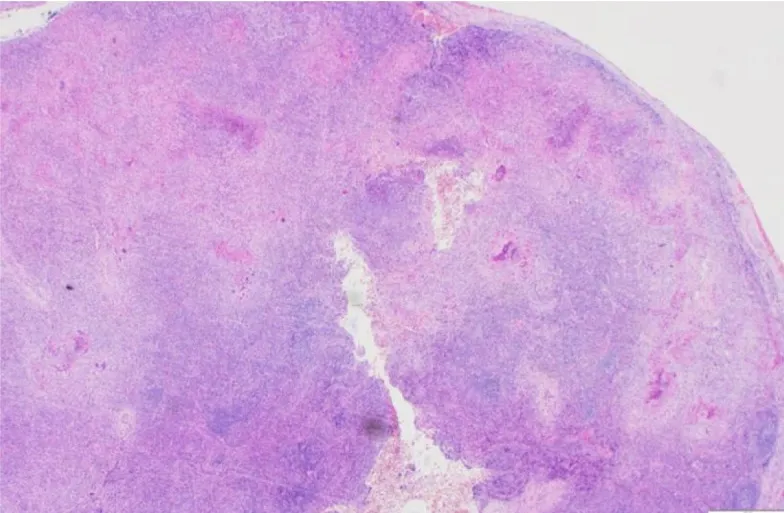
(A) H+E, 4x, Lymph node with severely disturbed architecture by a diffuse necrotizing and granulomatous inflammation.
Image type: pathology (h&e)